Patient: sex M, age 34
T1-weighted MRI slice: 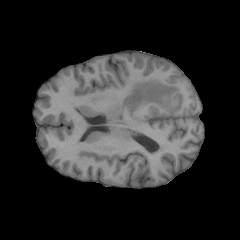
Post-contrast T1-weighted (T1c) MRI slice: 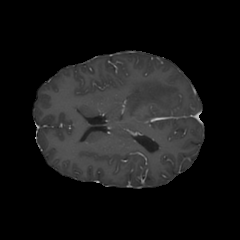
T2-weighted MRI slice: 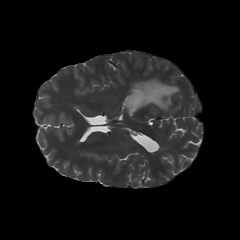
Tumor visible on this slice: yes
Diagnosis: Astrocytoma, IDH-mutant
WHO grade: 3